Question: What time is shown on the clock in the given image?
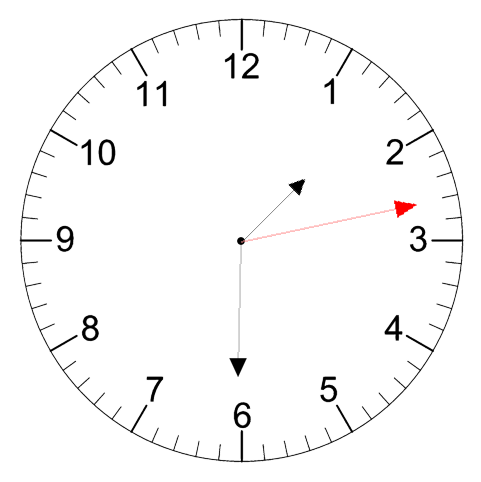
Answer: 01:30:13